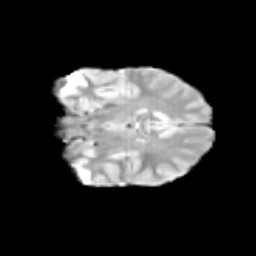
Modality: T2w
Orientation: coronal
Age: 10
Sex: female
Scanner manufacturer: siemens
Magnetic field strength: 3 T
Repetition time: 3.8 s
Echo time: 0.07 s